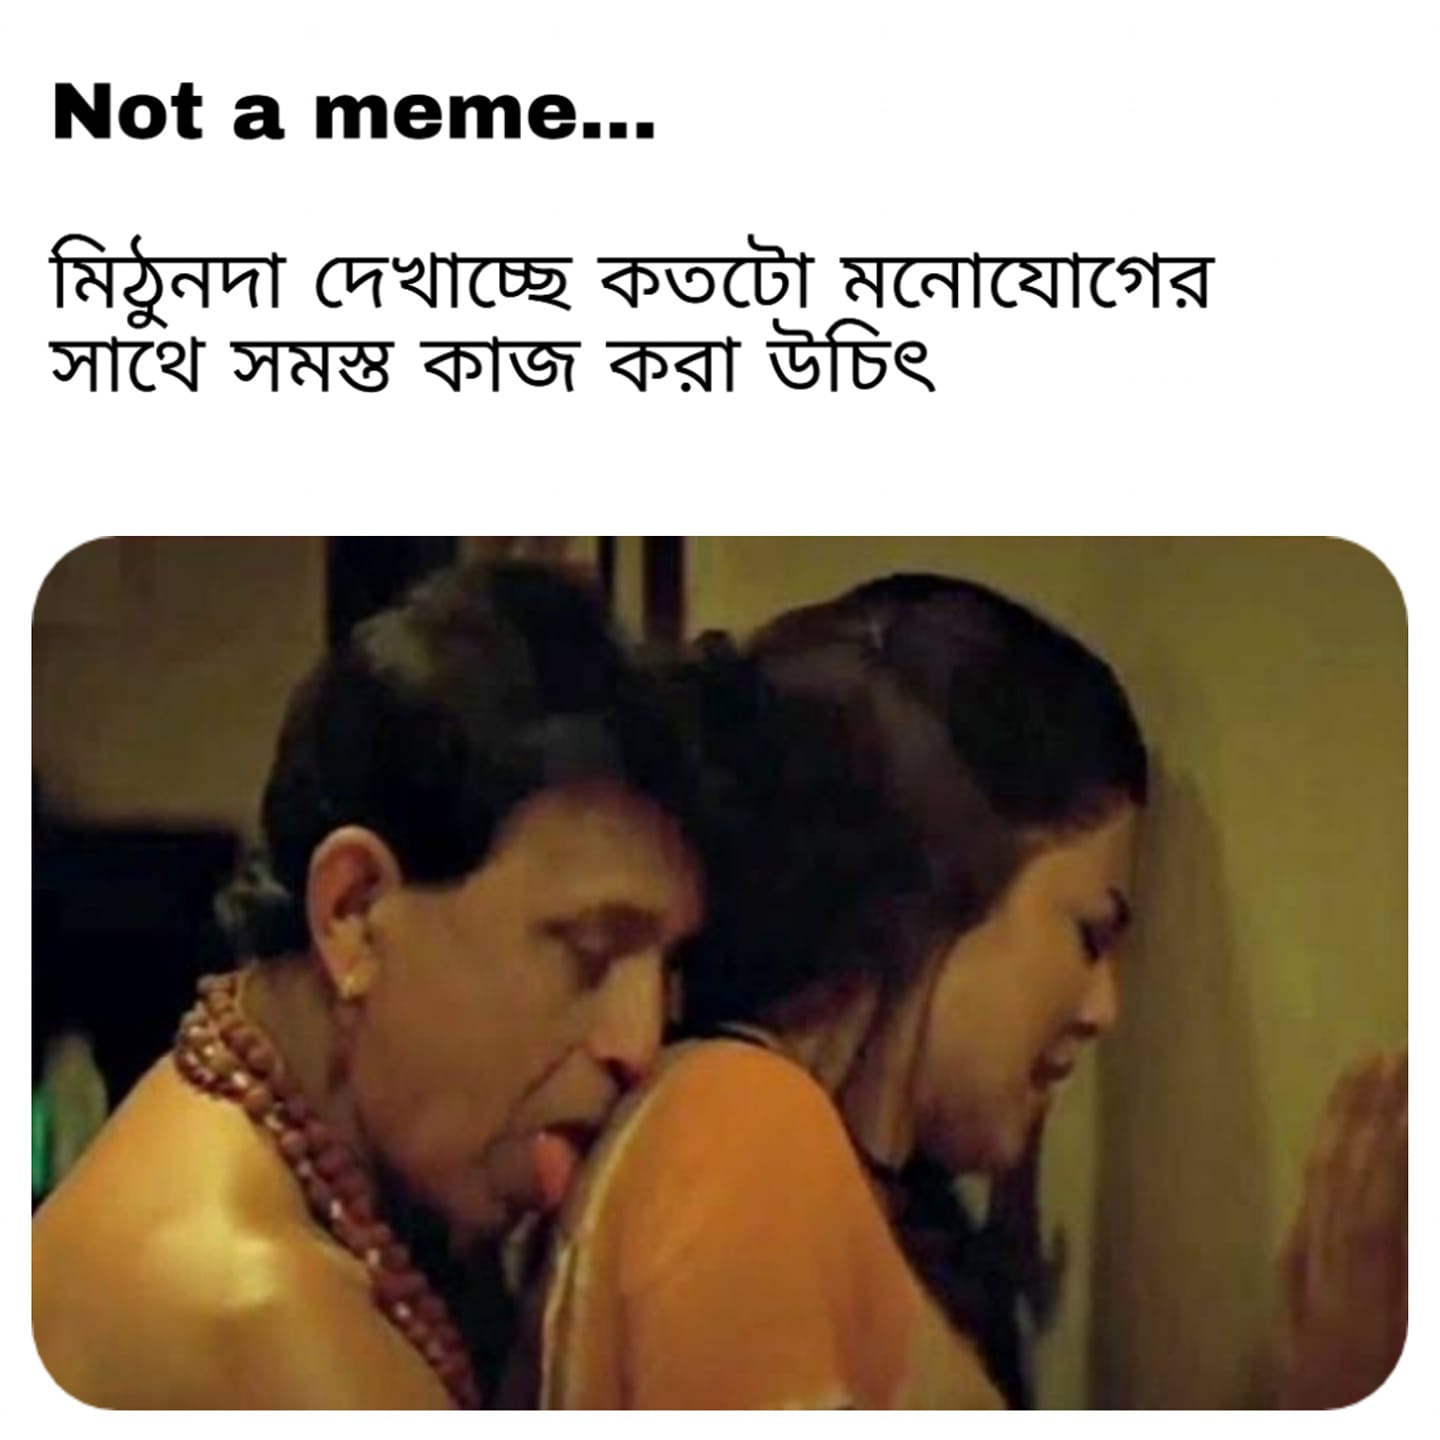
Caption: Not a meme    মিঠুনদা দেখাচ্ছে কতটো মনোযোগের সাথে সমস্ত কাজ করা উচিৎ
Label: hate